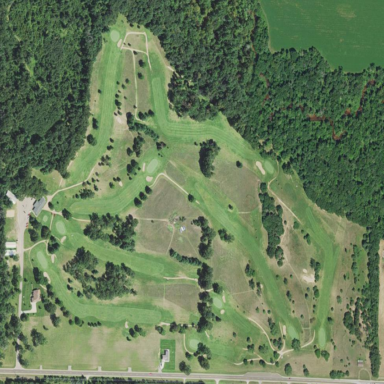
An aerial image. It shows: Golf course surrounded by greenery.